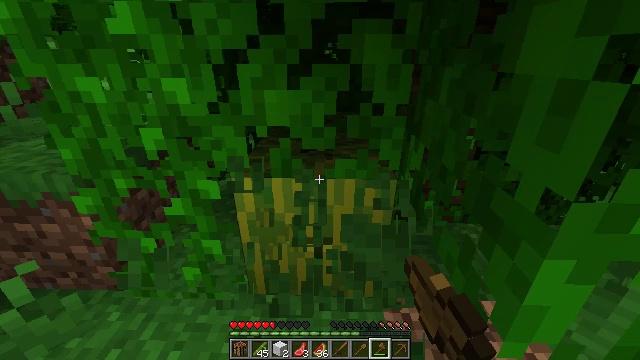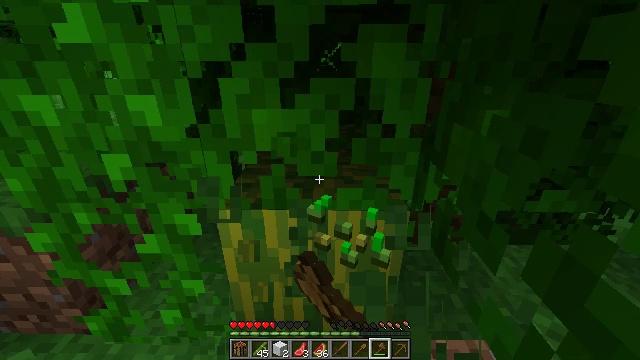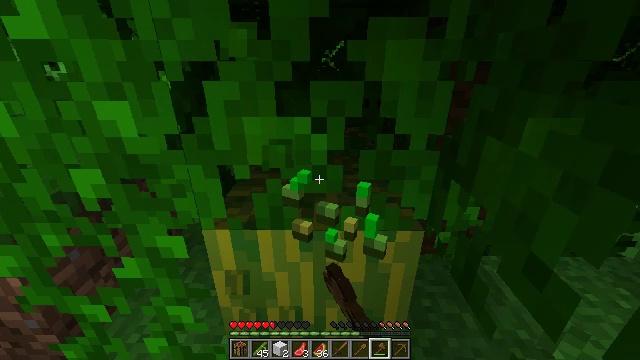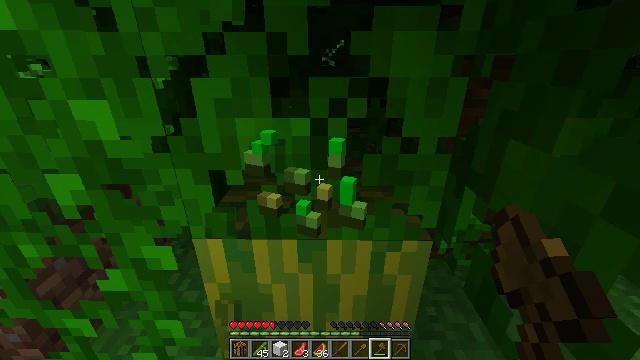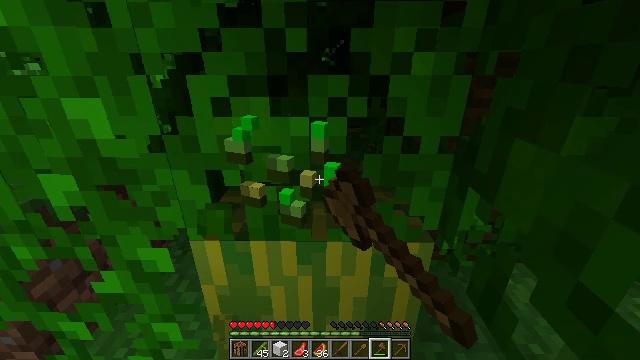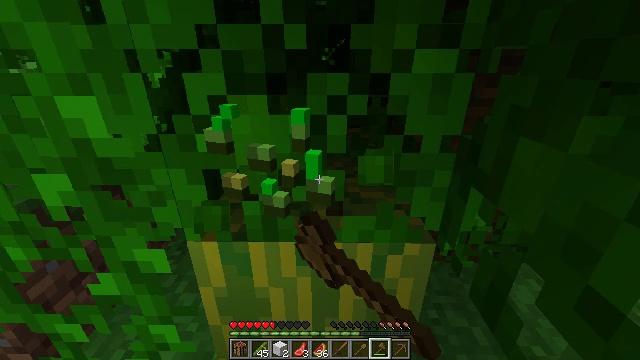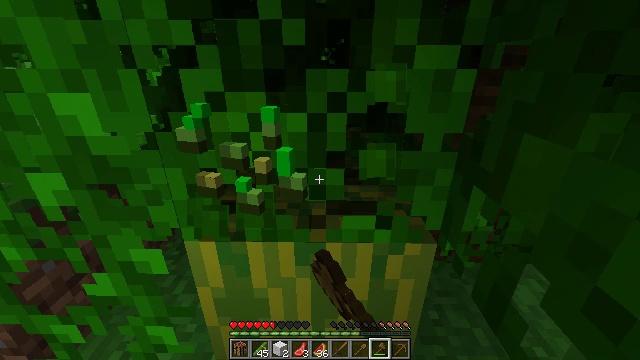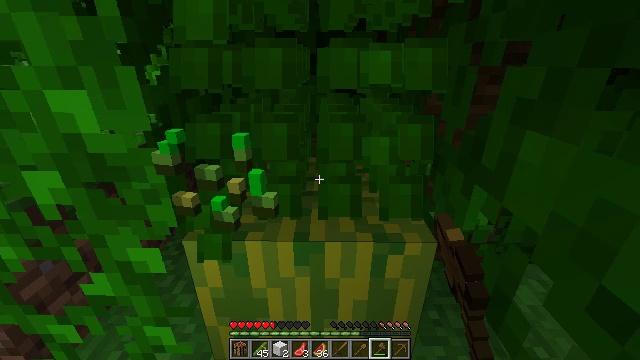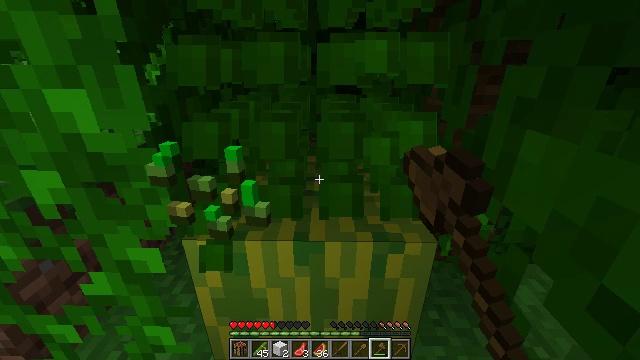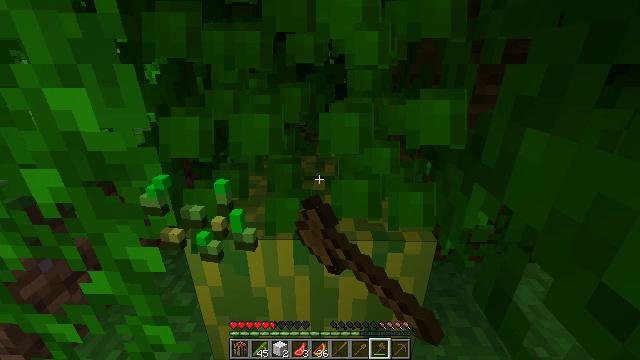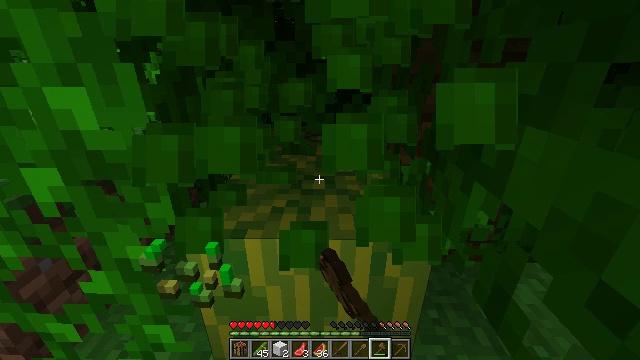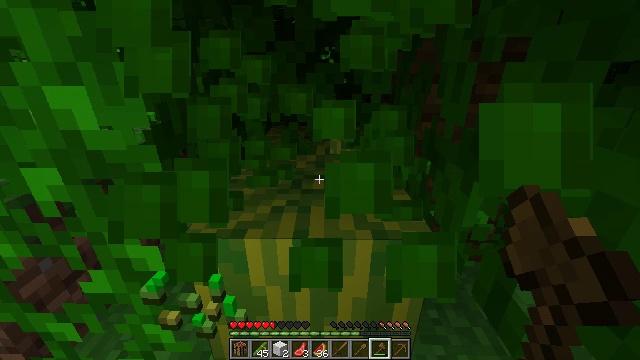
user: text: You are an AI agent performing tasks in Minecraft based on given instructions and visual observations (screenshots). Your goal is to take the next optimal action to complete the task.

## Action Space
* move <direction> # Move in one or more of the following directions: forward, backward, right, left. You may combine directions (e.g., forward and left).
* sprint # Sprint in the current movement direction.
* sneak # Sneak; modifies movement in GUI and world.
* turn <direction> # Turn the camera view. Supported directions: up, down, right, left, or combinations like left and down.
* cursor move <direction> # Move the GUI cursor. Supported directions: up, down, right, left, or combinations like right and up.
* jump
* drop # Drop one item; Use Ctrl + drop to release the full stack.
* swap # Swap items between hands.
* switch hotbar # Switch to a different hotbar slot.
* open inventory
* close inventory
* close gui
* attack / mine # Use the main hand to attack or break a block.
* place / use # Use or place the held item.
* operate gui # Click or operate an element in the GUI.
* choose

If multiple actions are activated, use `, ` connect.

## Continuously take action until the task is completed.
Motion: motion action
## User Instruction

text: Gather jungle leaves from the tree.
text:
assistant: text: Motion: move forward, turn up, attack / mine
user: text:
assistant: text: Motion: attack / mine
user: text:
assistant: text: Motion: attack / mine
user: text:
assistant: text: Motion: attack / mine
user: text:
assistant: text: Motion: attack / mine
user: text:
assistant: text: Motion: attack / mine
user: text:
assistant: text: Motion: attack / mine
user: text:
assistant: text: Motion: attack / mine
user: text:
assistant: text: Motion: attack / mine
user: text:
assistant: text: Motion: attack / mine
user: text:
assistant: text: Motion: attack / mine
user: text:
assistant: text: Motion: attack / mine